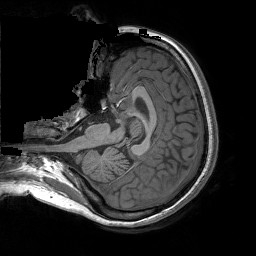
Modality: T1w
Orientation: axial